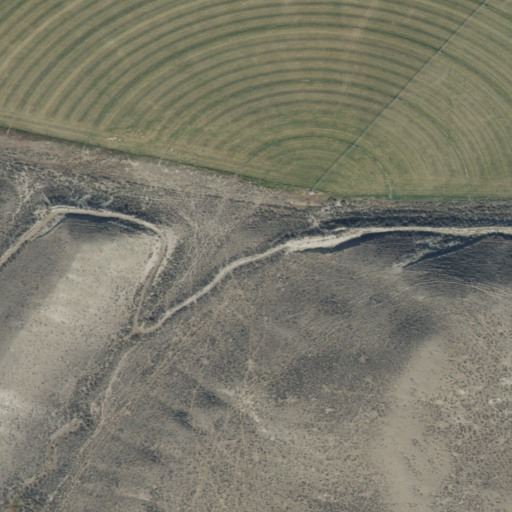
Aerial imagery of valley in Idaho named Swanson Gulch containing shrub, cultivated crops, and pasture